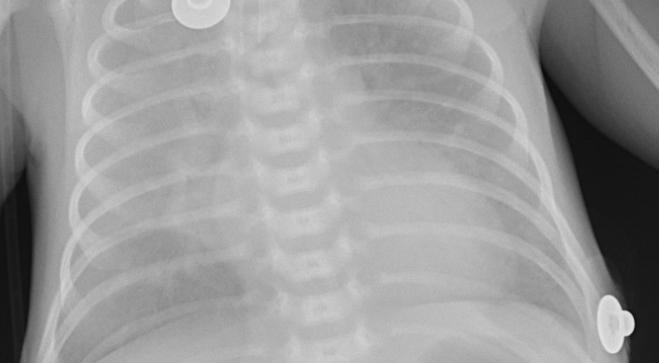
Diagnosis: PNEUMONIA